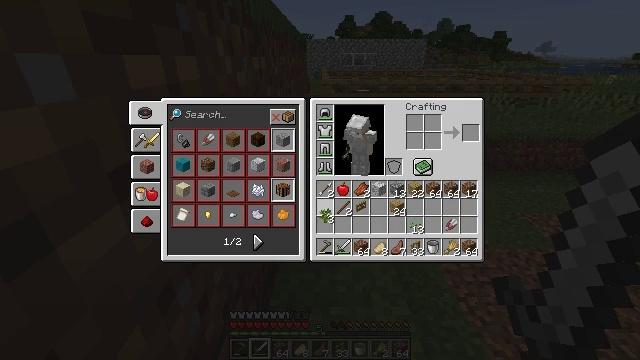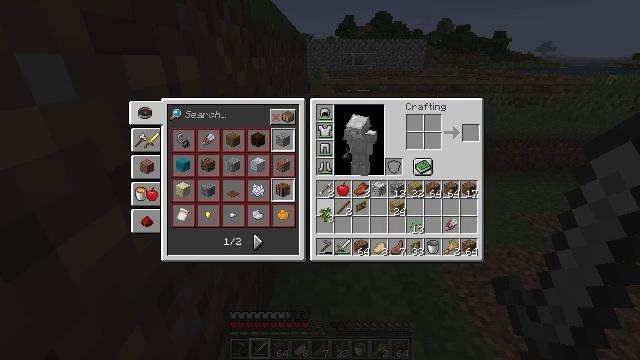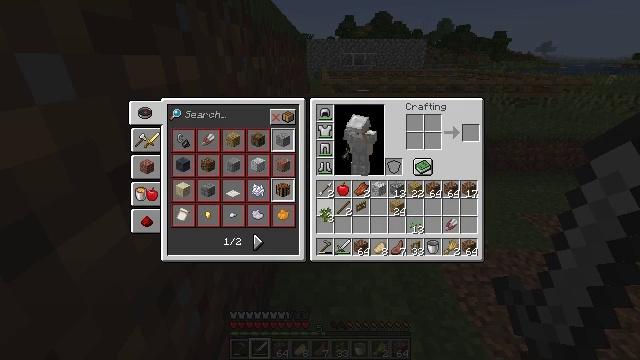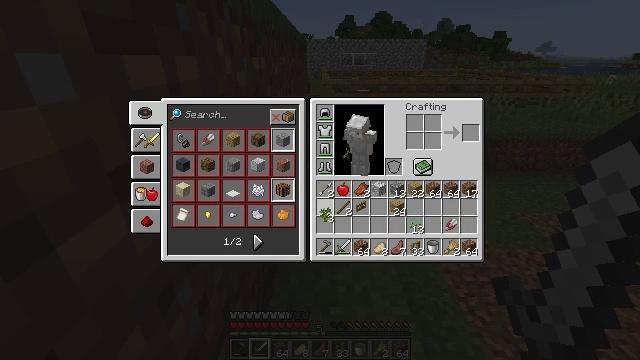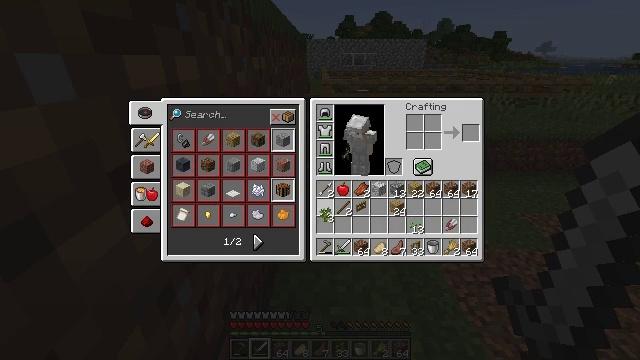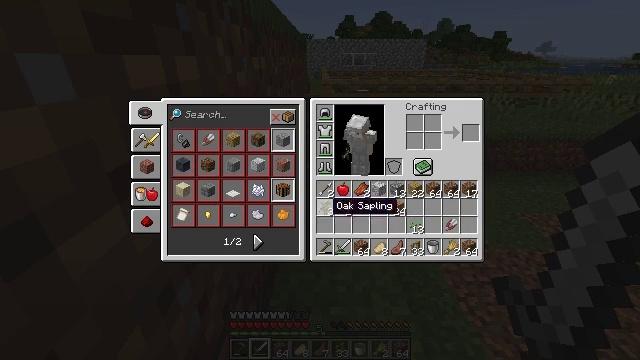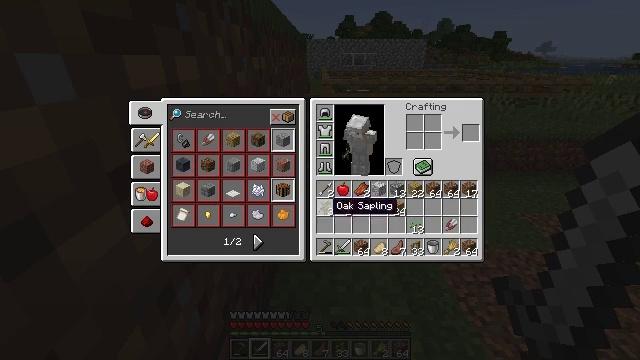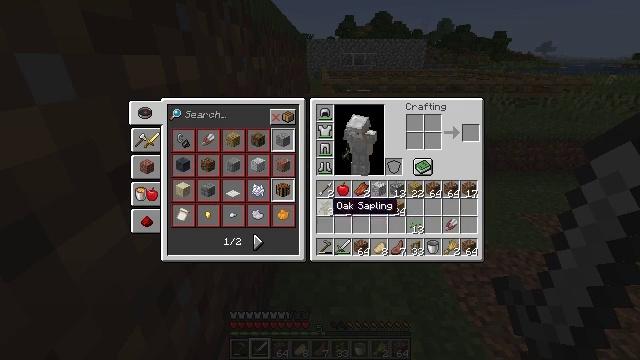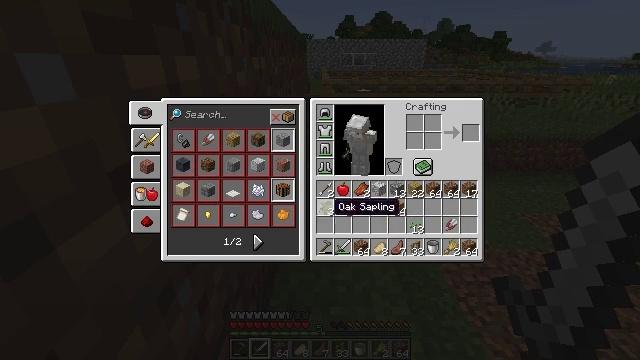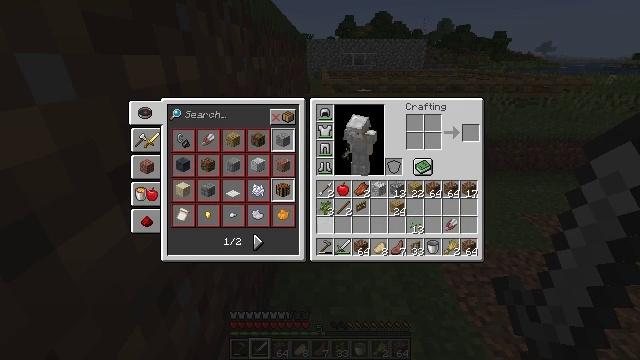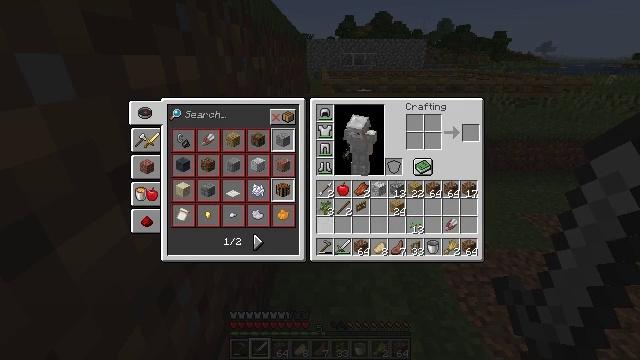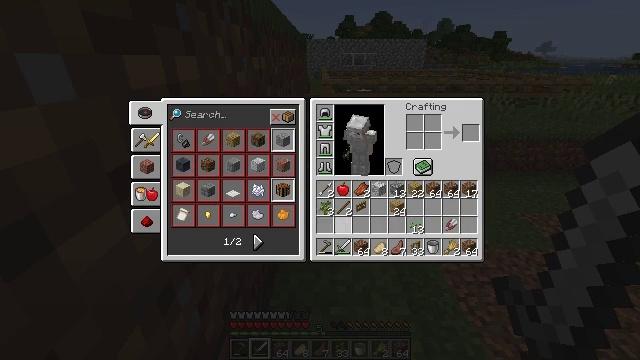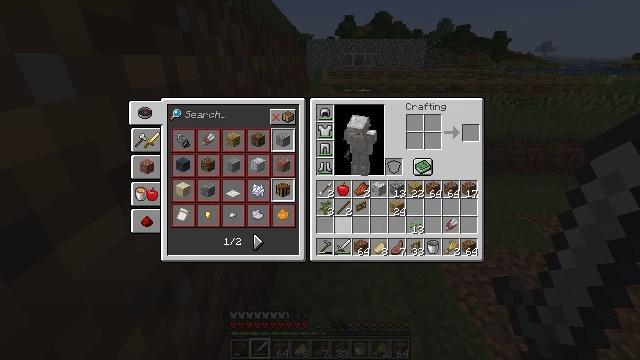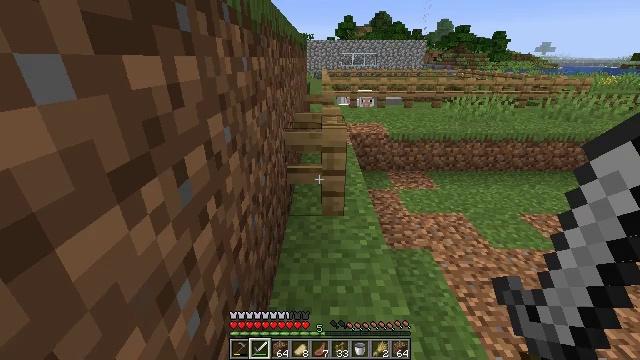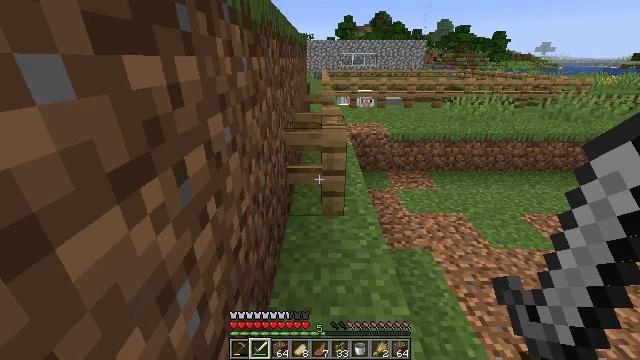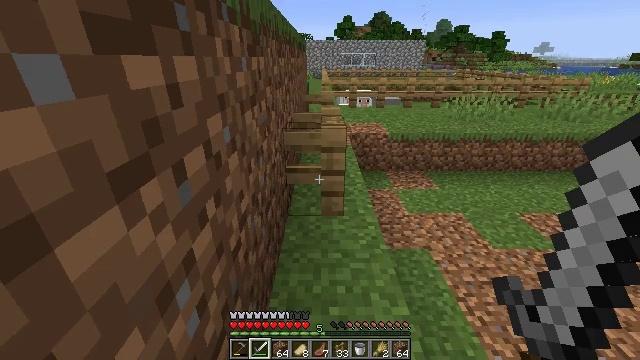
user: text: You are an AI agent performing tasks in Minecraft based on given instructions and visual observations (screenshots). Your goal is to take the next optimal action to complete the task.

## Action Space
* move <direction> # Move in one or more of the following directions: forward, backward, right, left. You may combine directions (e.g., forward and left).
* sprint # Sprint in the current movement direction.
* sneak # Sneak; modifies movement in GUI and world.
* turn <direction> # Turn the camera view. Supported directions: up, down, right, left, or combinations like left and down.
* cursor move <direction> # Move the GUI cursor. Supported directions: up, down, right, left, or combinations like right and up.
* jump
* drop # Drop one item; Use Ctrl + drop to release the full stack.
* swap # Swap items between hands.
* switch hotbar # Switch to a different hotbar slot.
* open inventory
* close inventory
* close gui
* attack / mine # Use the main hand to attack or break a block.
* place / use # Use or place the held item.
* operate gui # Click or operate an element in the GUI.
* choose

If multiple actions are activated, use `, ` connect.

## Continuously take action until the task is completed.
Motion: motion action
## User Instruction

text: Break down the oak fence.
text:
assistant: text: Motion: operate gui
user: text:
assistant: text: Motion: operate gui
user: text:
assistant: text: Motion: operate gui
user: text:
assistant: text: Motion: operate gui
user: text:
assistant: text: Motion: no_op
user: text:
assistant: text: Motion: no_op
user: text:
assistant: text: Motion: no_op
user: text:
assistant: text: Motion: no_op
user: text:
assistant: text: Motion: no_op
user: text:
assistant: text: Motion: no_op
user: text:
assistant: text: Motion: no_op
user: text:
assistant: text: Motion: no_op
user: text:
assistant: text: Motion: no_op
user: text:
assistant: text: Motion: no_op
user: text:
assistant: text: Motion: no_op
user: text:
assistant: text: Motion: no_op
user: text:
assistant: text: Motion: no_op
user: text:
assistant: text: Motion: no_op
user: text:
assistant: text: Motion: no_op
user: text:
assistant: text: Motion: no_op
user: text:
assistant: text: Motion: no_op
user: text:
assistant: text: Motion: move forward
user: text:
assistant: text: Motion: move forward
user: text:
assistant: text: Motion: move forward
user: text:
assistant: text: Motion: move forward, turn left
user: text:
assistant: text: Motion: no_op
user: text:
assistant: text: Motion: no_op
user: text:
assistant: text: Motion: no_op
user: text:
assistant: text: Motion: switch to hotbar 1
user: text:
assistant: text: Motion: switch to hotbar 1